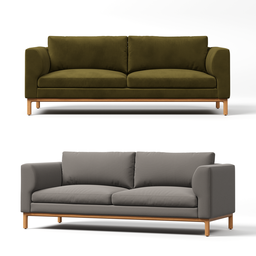
Label: furniture